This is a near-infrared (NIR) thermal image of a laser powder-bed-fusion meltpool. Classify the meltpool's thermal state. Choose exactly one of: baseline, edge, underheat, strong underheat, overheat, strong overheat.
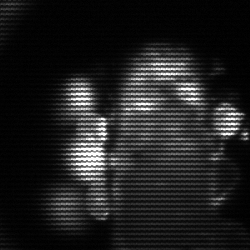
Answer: strong underheat